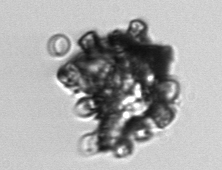
Label: Delphineis